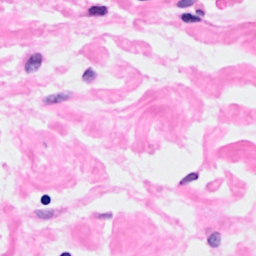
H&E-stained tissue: Breast